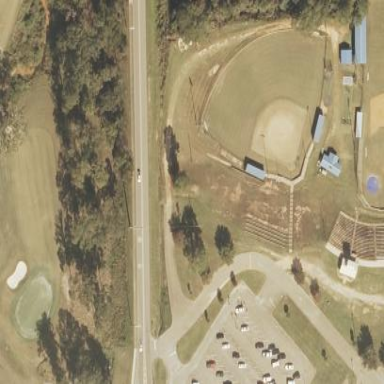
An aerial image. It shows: Baseball pitch for leisure and sports activities.